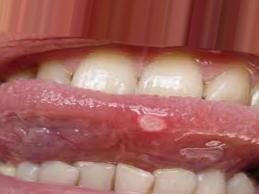
Condition: Mouth Ulcer